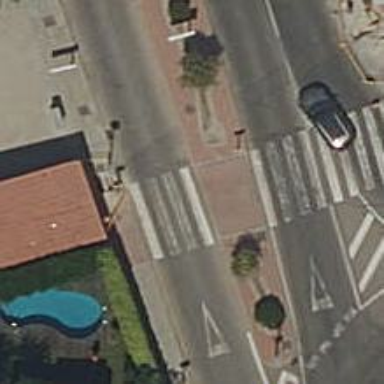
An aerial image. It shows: Uncontrolled road crossing.